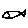
Label: fish